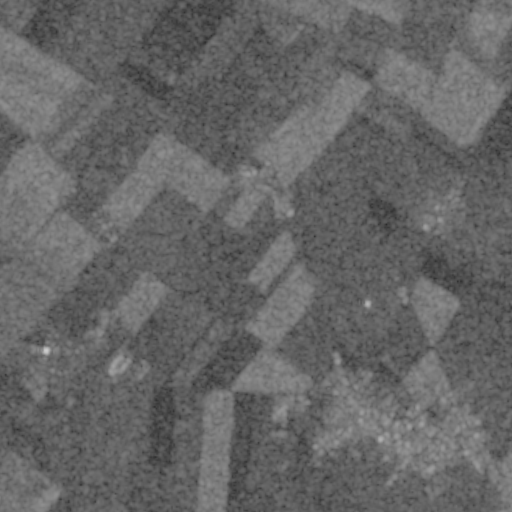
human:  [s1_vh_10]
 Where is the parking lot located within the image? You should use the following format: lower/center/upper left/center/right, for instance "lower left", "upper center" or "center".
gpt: The parking lot is located in the lower right of the image.
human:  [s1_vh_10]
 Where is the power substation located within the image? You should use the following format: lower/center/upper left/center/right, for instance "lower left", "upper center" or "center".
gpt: The power substation is located in the lower right of the image.
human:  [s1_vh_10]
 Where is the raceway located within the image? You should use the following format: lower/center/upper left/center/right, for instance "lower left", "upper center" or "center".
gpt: The raceway is located in the lower left of the image.
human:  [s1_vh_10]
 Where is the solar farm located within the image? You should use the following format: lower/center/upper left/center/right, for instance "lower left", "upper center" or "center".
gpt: The solar farm is located in the lower left of the image.
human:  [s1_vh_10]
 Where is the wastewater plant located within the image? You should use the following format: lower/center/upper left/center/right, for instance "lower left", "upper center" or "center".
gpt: The wastewater plant is located in the lower right of the image.
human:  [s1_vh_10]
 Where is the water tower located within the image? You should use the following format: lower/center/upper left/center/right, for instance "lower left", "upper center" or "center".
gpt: The water tower is located in the lower right of the image.
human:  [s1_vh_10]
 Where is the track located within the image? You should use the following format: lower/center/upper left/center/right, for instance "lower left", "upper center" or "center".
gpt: There is no track in the image.

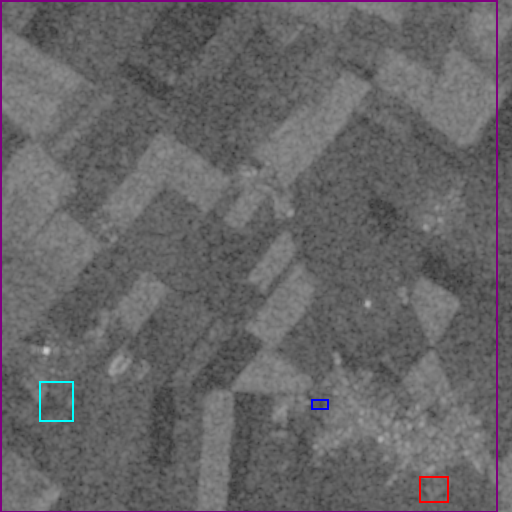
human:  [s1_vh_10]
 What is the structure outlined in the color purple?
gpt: The structure outlined in purple is a crop field.
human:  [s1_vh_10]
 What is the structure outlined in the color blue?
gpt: The structure outlined in blue is a park.
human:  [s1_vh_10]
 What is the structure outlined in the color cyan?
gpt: The structure outlined in cyan is a solar farm.
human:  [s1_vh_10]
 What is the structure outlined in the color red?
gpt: The structure outlined in red is a wastewater plant.
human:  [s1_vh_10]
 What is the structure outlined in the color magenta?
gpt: There is no magenta outline.